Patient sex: M
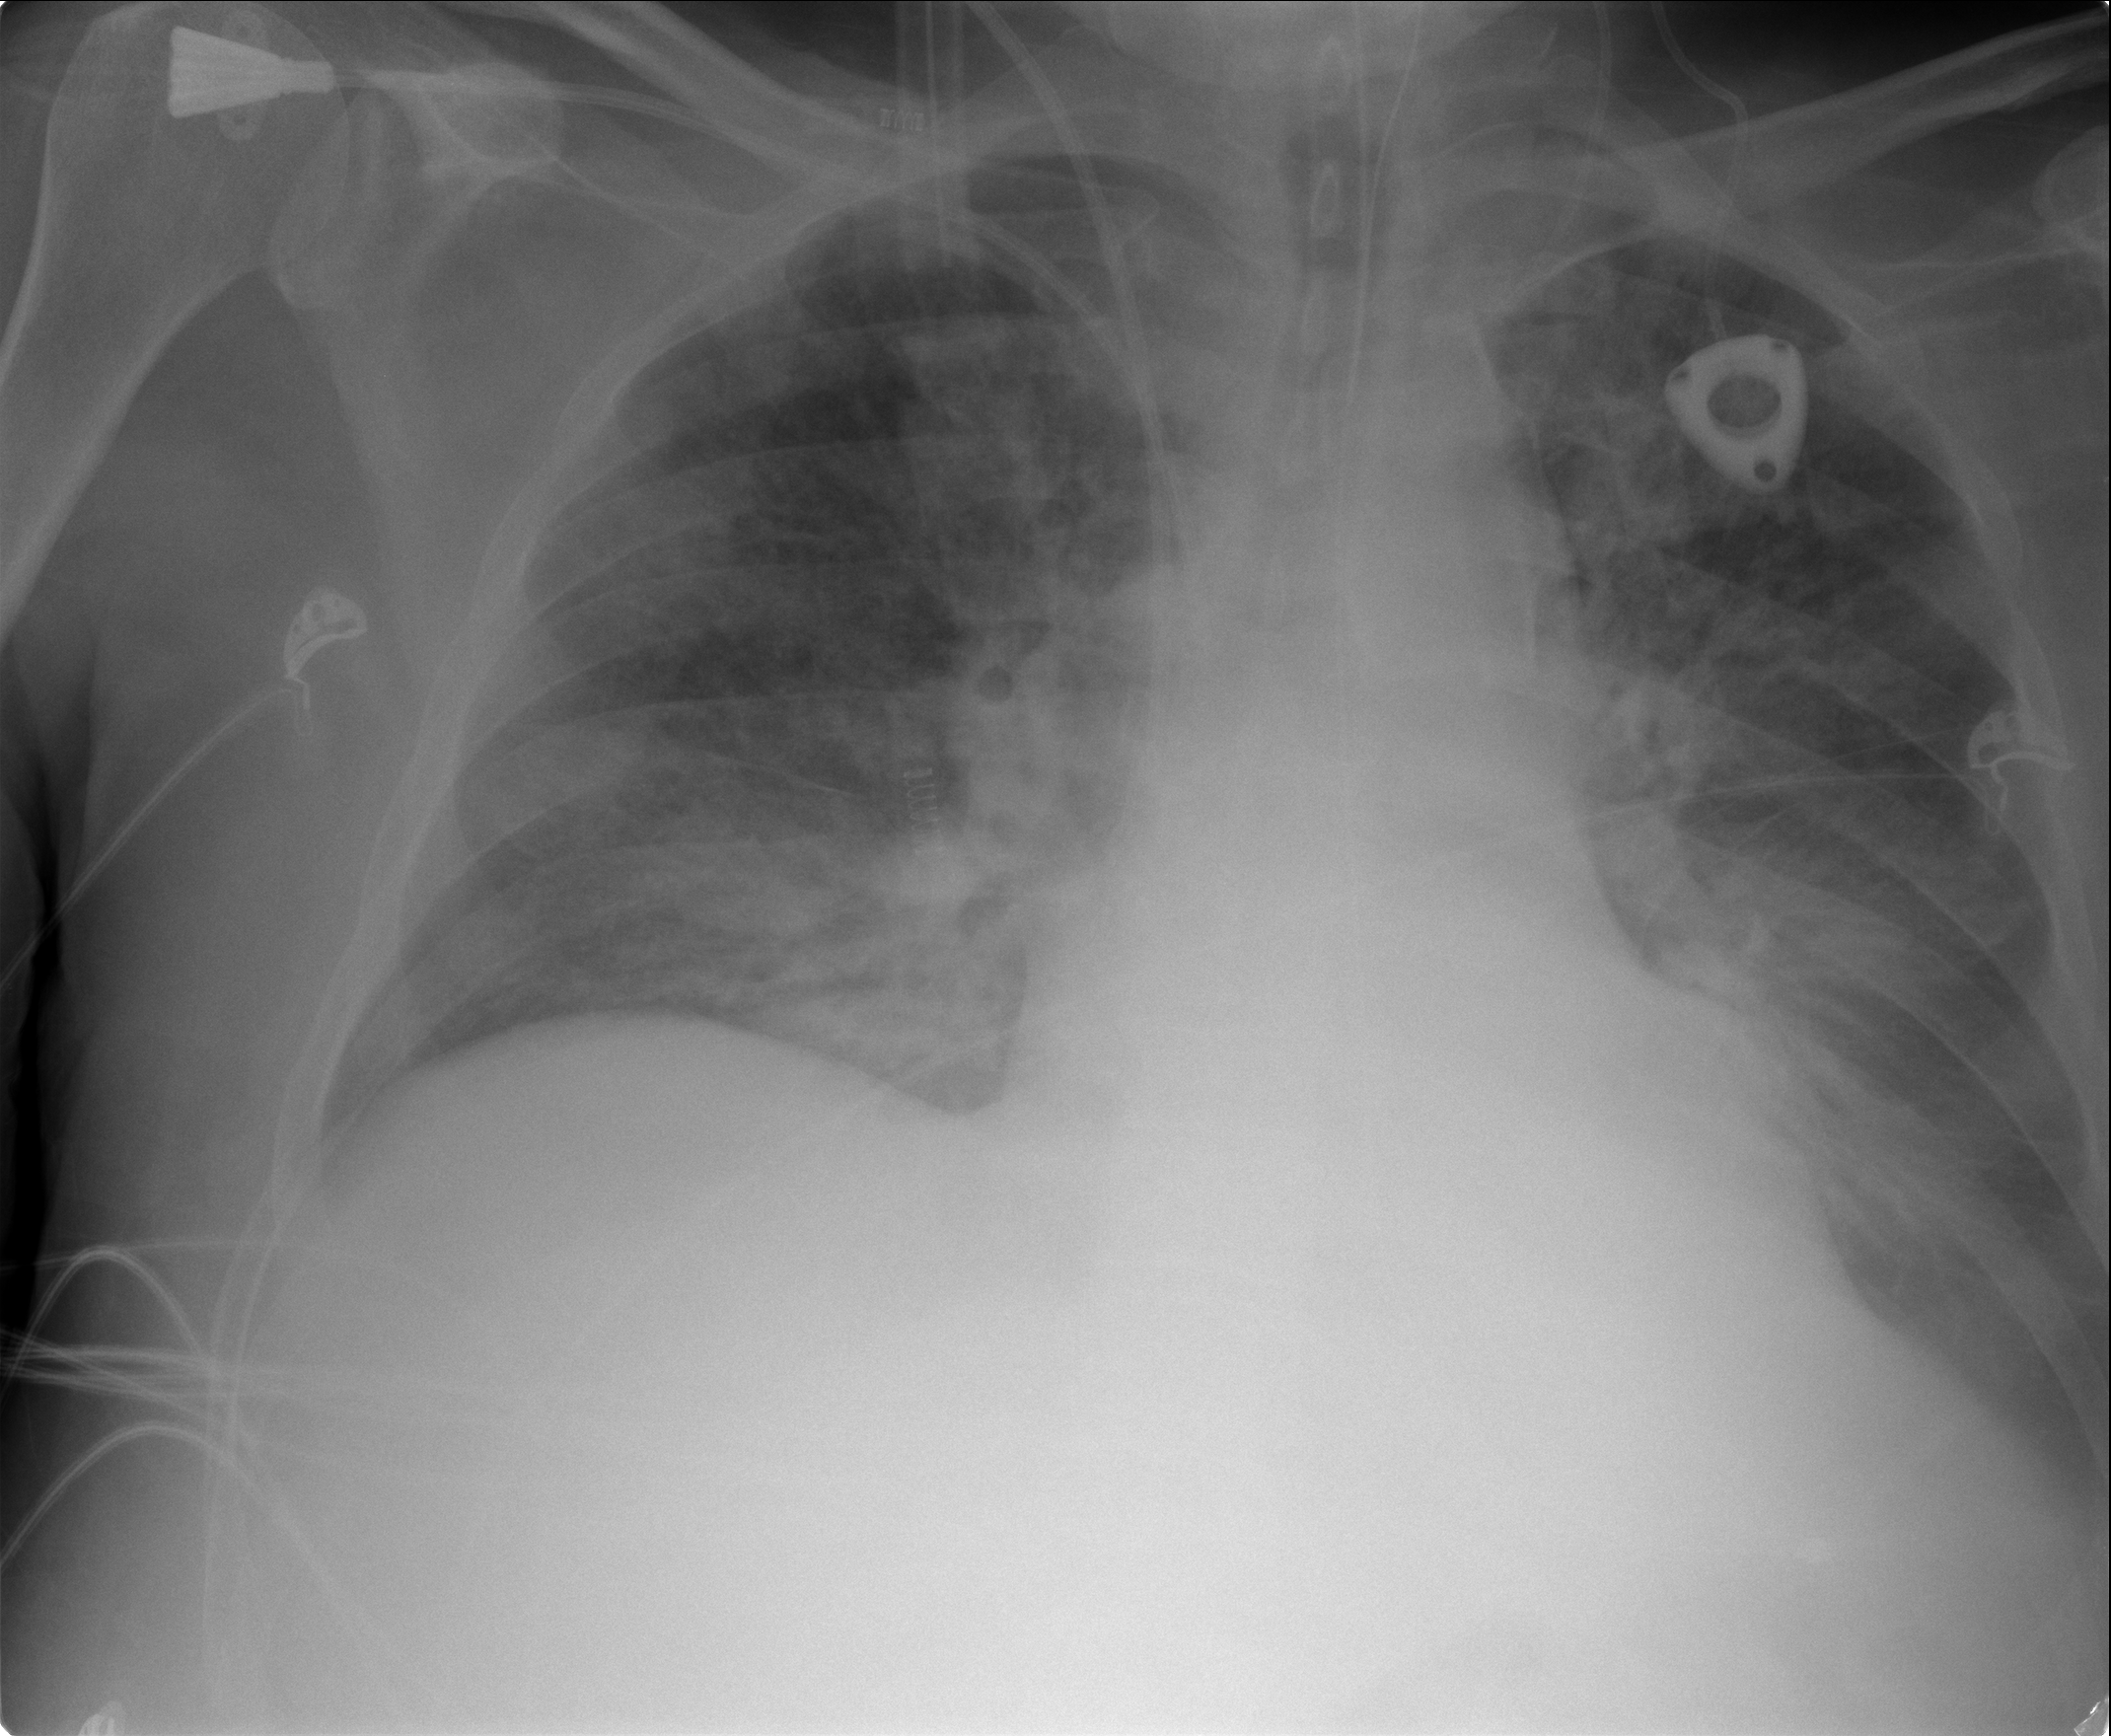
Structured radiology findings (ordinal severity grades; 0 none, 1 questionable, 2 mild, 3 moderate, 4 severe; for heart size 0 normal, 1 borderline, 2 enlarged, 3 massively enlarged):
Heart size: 0
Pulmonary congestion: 3
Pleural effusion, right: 0
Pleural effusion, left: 0
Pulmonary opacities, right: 3
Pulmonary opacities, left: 3
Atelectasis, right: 0
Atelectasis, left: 0